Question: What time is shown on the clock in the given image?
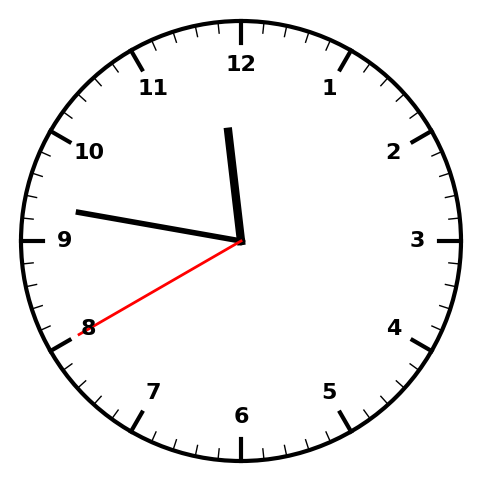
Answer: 11:46:40